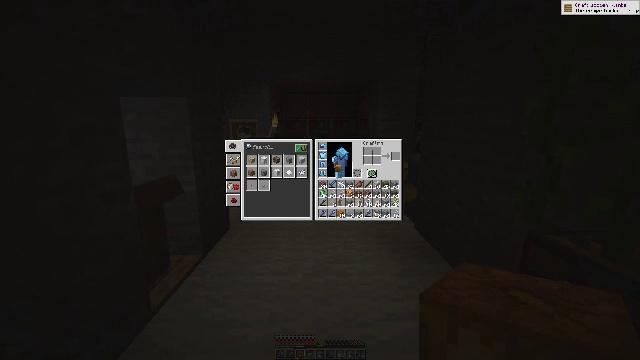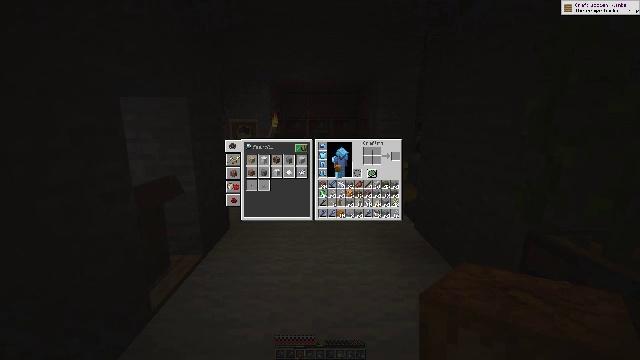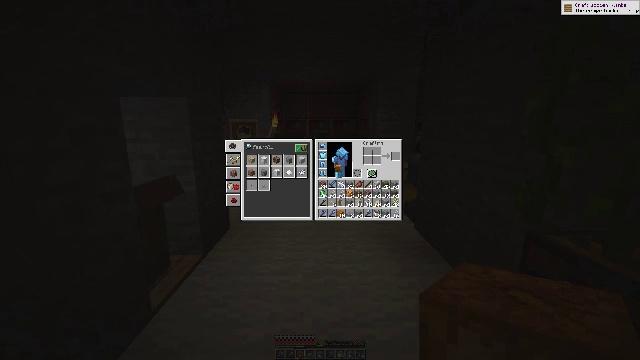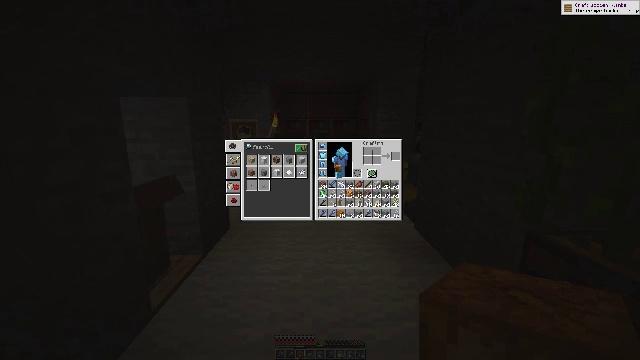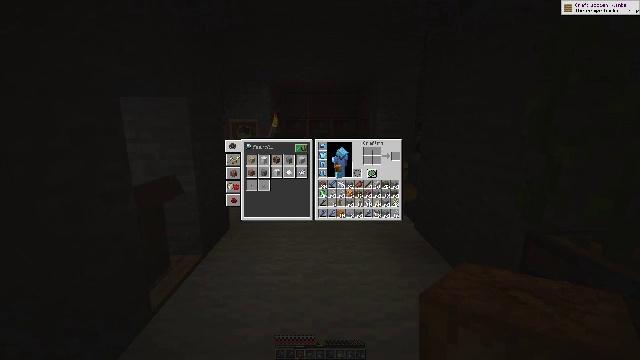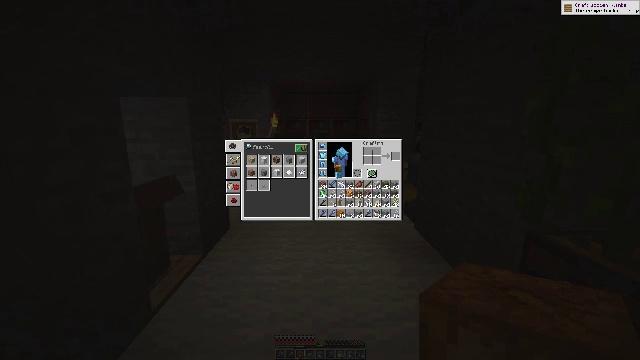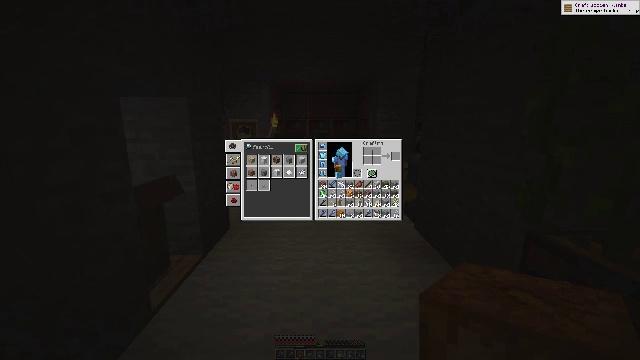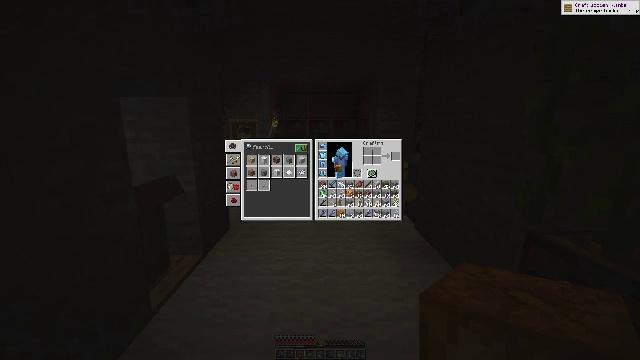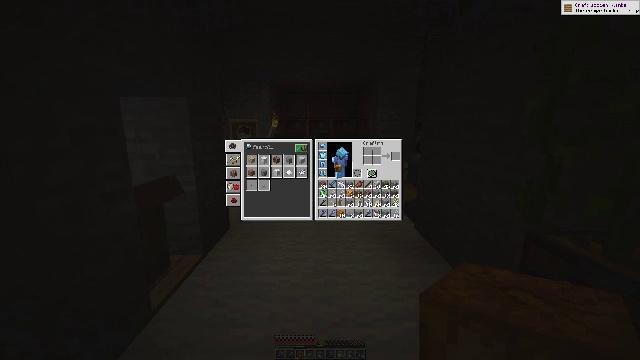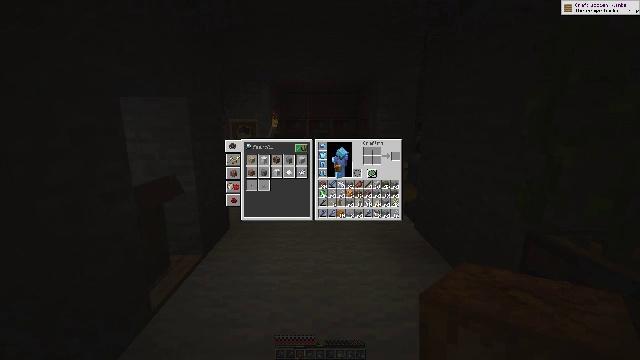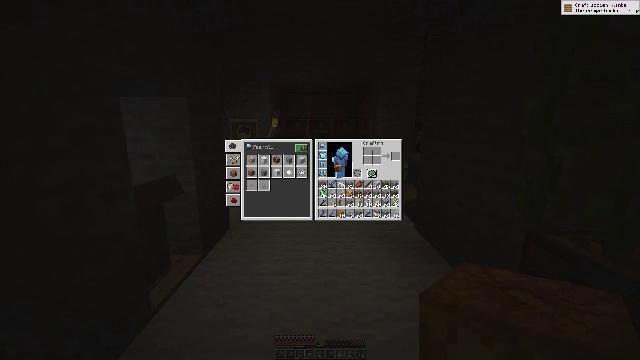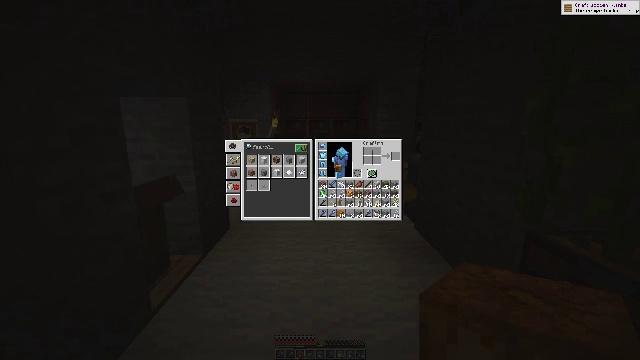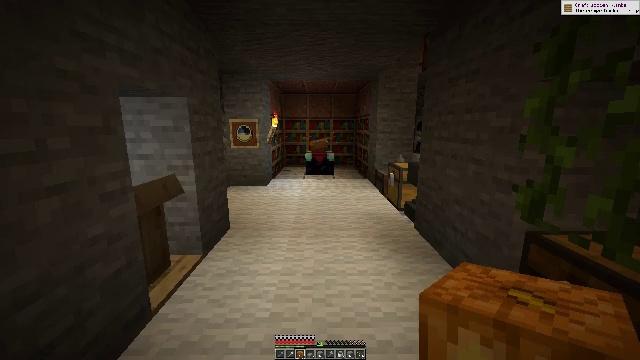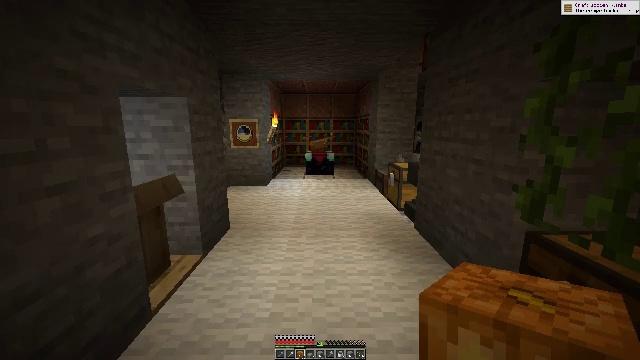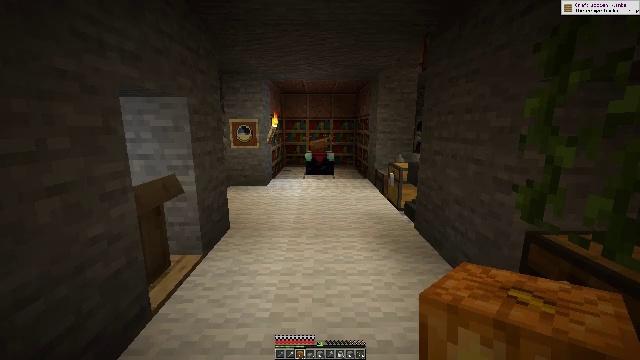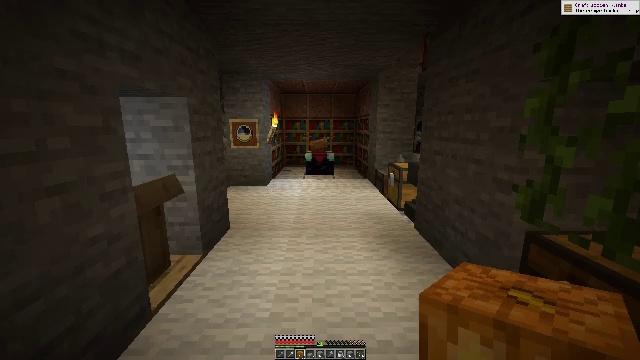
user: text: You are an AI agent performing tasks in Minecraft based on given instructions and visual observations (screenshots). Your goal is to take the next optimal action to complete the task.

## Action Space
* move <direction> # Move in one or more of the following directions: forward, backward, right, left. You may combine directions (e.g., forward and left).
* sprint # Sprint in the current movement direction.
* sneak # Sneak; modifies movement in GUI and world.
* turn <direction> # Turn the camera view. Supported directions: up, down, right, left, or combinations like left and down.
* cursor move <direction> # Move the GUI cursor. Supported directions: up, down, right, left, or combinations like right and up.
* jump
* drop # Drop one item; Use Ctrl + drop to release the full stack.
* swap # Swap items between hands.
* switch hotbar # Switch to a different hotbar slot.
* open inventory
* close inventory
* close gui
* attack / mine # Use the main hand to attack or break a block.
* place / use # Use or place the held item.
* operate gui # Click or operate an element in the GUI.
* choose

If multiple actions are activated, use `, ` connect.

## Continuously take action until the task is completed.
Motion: motion action
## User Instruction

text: Collect the composter for reuse.
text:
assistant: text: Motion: no_op
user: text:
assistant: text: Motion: no_op
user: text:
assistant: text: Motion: no_op
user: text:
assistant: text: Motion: no_op
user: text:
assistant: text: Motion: no_op
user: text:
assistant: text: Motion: no_op
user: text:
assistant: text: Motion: no_op
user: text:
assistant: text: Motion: no_op
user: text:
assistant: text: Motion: no_op
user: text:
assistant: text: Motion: no_op
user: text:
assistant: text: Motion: no_op
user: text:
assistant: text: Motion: close inventory
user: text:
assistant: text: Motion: close inventory
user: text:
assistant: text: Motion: close inventory
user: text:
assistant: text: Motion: close inventory
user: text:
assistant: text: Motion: no_op
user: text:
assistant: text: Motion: no_op
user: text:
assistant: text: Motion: no_op
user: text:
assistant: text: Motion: turn left and up
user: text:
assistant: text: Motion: turn up
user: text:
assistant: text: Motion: open inventory
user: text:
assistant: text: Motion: open inventory
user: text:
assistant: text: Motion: open inventory
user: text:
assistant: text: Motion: turn right, open inventory
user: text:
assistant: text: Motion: turn right and up
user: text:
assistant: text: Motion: turn right and up
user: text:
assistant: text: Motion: turn right and up
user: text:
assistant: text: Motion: turn up
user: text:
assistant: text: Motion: no_op
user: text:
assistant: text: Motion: no_op